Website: apple
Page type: account-selection
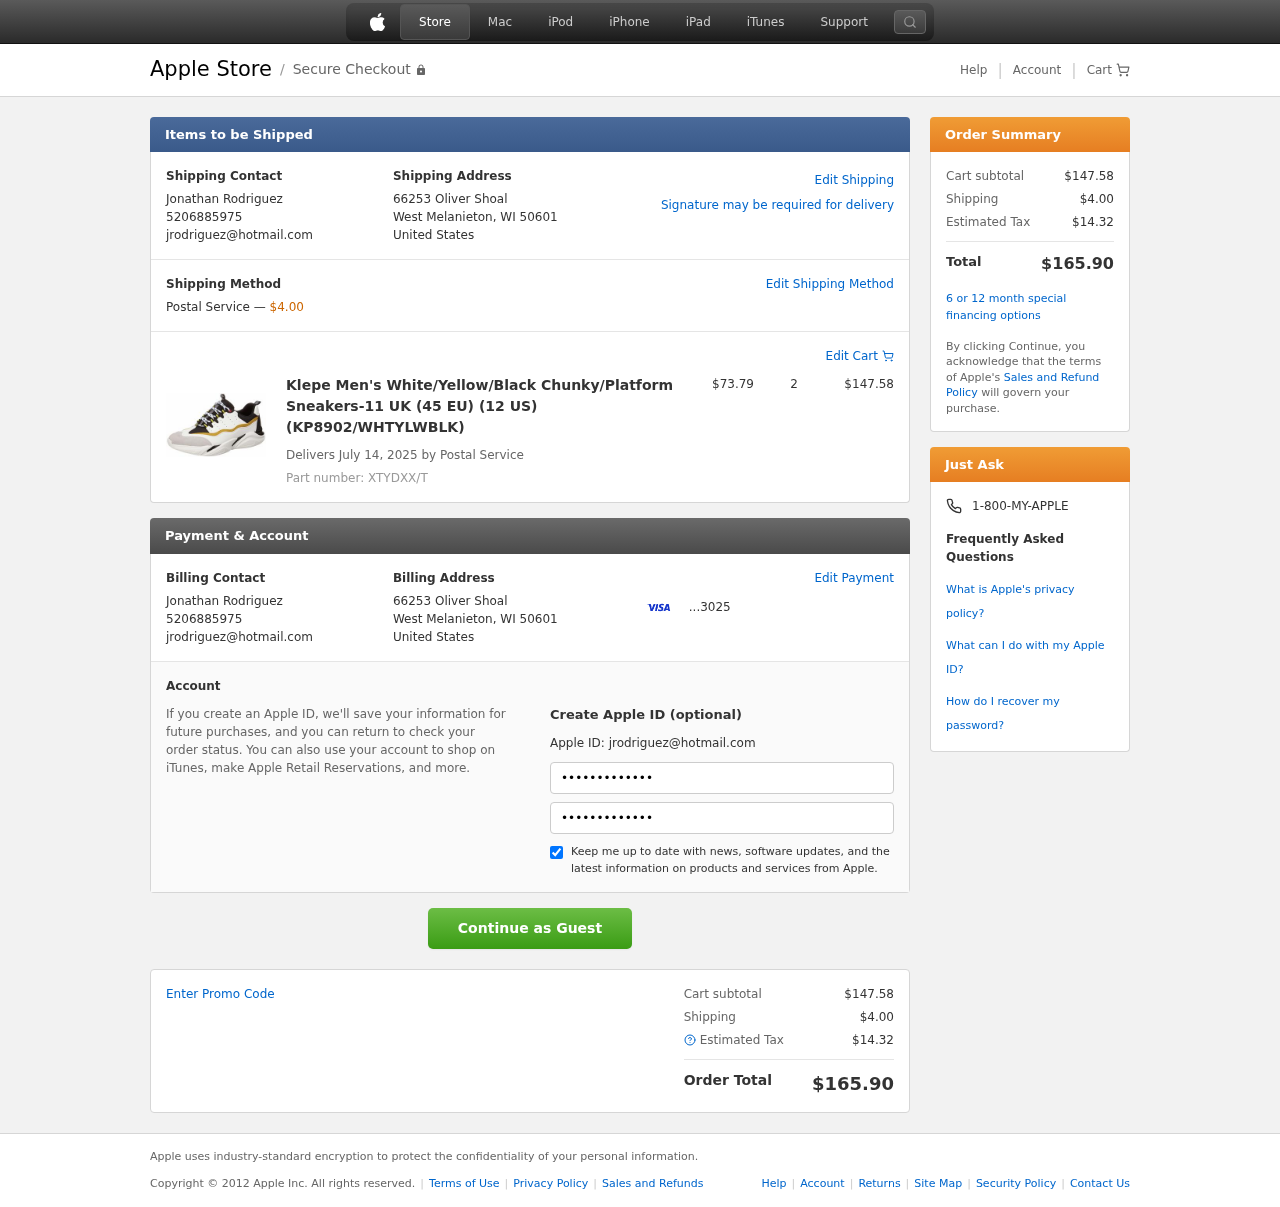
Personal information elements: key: PII_CARD_LAST4
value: ...3025
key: PII_CITY_STATE_ZIP
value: West Melanieton, WI 50601
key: PII_COUNTRY
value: United States
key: PII_EMAIL
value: jrodriguez@hotmail.com
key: PII_FULLNAME
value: Jonathan Rodriguez
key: PII_PHONE
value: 5206885975
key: PII_STREET
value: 66253 Oliver Shoal
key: PII_FIRSTNAME
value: Jonathan
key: PII_LASTNAME
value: Rodriguez
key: PII_FULLNAME2
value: Jonathan Rodriguez
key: PII_FULLNAME3
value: Jonathan Rodriguez
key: PII_FIRSTNAME2
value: Jonathan
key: PII_FIRSTNAME3
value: Jonathan
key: PII_LASTNAME2
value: Rodriguez
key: PII_LASTNAME3
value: Rodriguez
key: PII_FIRSTNAME_DERIVED
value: Jonathan
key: PII_LASTNAME_DERIVED
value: Rodriguez
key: PII_FULLNAME_DERIVED
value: Jonathan Rodriguez
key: PII_NAME_FULL_DERIVED
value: Jonathan Rodriguez
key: PII_PHONE_LINE
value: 5975
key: PII_PHONE_SUFFIX
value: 5975
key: PII_PHONE2
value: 5206885975
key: PII_PHONE3
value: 5206885975
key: PII_PHONE_NUMERIC
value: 5206885975
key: PII_PHONE_LINE_NUMERIC
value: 5975
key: PII_PHONE_SUFFIX_NUMERIC
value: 5975
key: PII_PHONE2_NUMERIC
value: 5206885975
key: PII_PHONE3_NUMERIC
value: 5206885975
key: PII_PHONE_DIGITS
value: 5206885975
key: PII_PHONE_LAST4
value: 5975
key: PII_EMAIL2
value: jrodriguez@hotmail.com
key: PII_EMAIL3
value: jrodriguez@hotmail.com
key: PII_STREET2
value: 66253 Oliver Shoal
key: PII_CITY_STATE_ZIP2
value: West Melanieton, WI 50601
Product elements: key: PRODUCT1_NAME
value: Klepe Men's White/Yellow/Black Chunky/Platform Sneakers-11 UK (45 EU) (12 US) (KP8902/WHTYLWBLK)
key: PRODUCT1_PRICE
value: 73.79
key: PRODUCT1_QUANTITY
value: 2
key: PRODUCT_PART_NUMBER
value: Part number: XTYDXX/T
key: PRODUCT_TOTAL
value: $147.58
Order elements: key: ORDER_SHIPPING_COST
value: $4.00
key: ORDER_DELIVERY_DATE
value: Delivers July 14, 2025 by Postal Service
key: ORDER_SUBTOTAL
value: $147.58
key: ORDER_TAX
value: $14.32
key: ORDER_TOTAL
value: $165.90